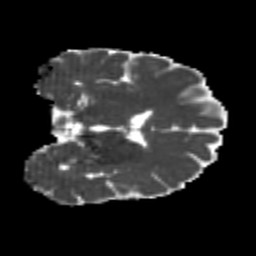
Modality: MD
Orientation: coronal
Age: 23
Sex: male
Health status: healthy
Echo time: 0.074 s